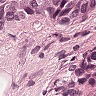
Metastatic tissue present: yes